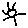
Label: sun